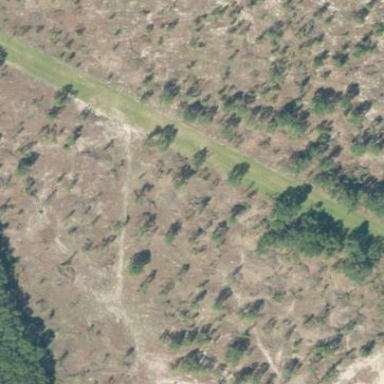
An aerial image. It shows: Forest area dominated by needle-leaved trees.